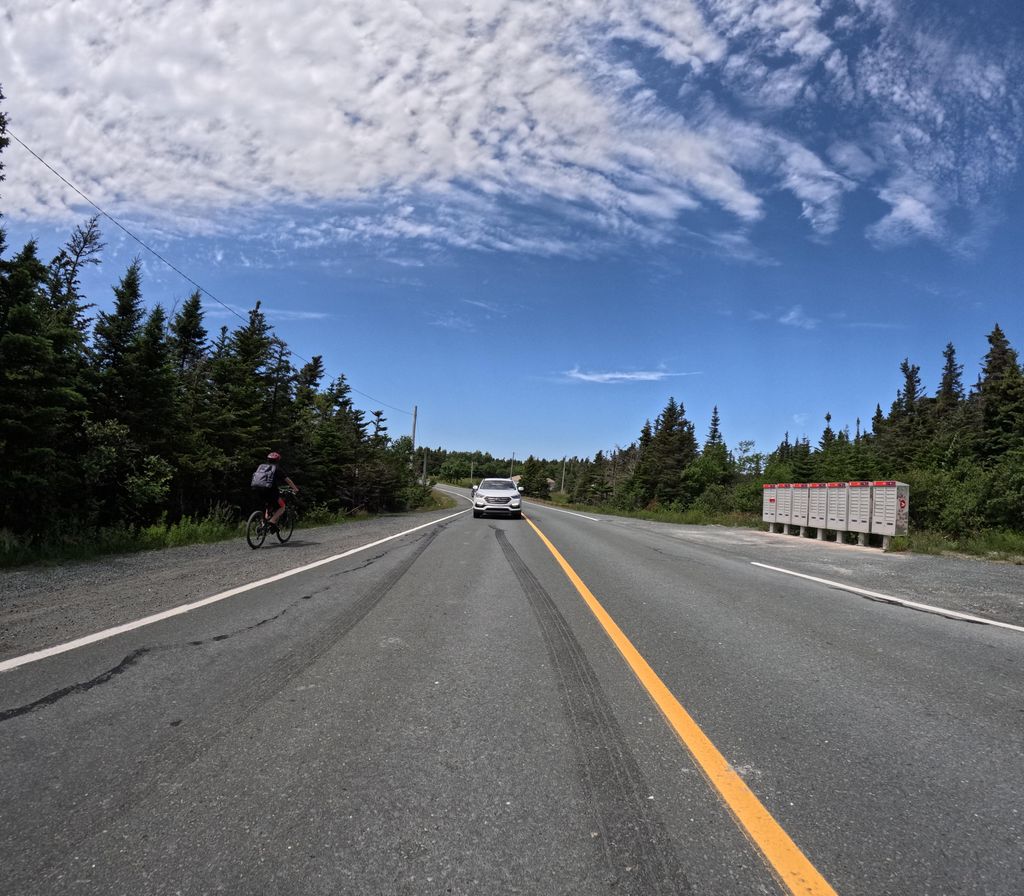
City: st_johns